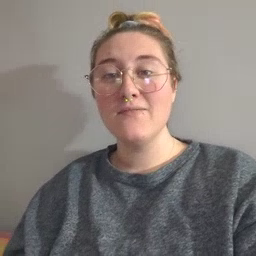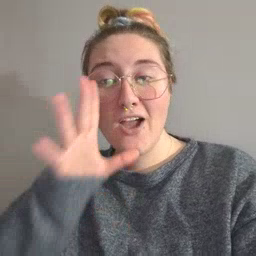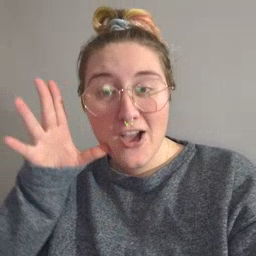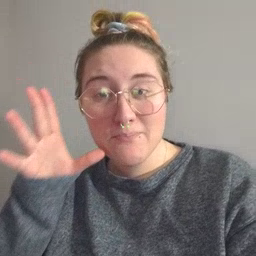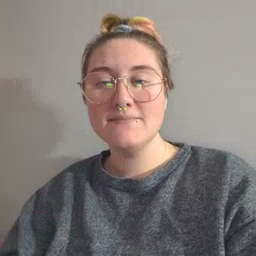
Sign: farm